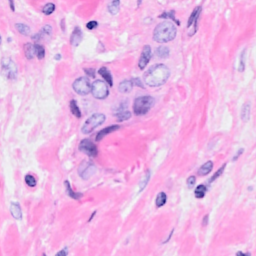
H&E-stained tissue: Breast